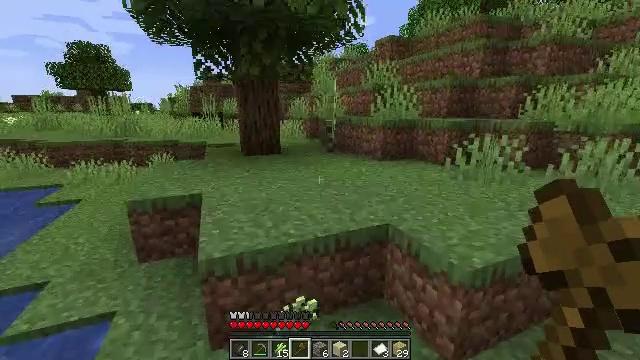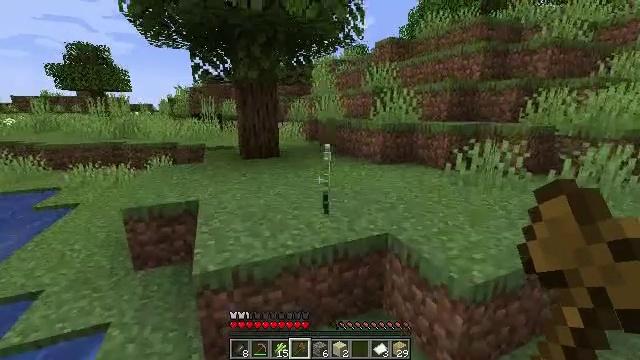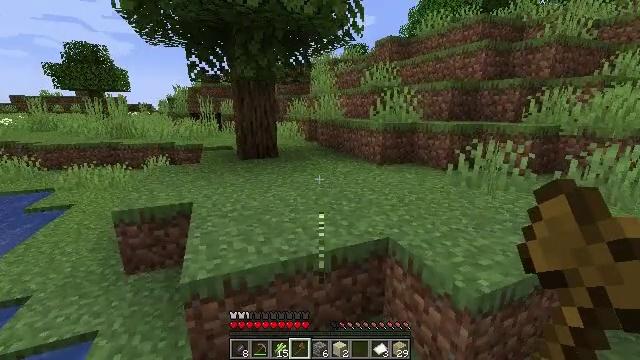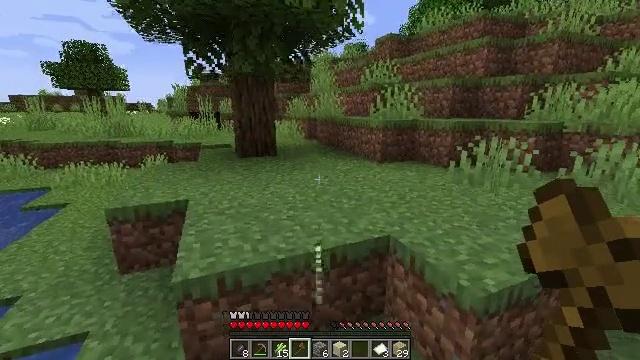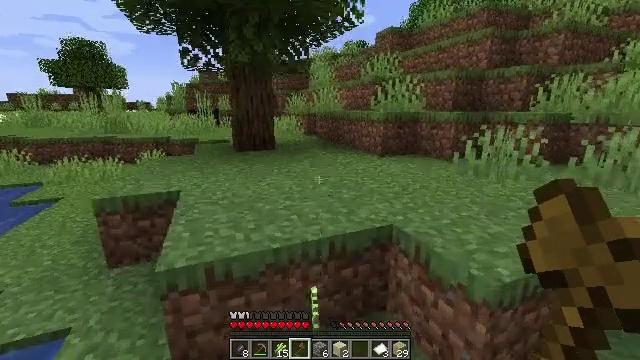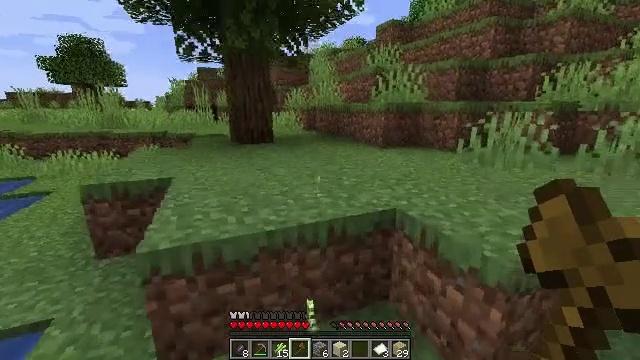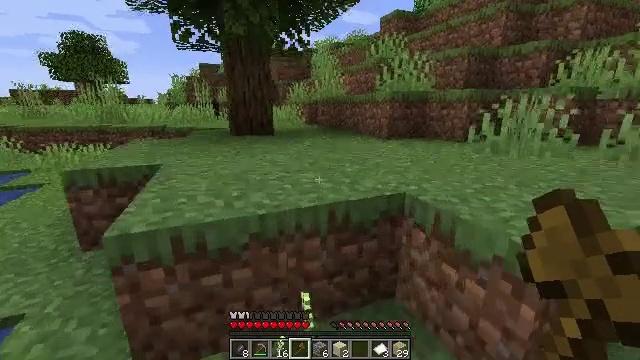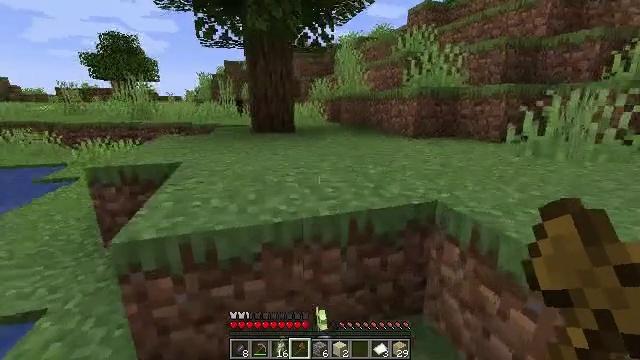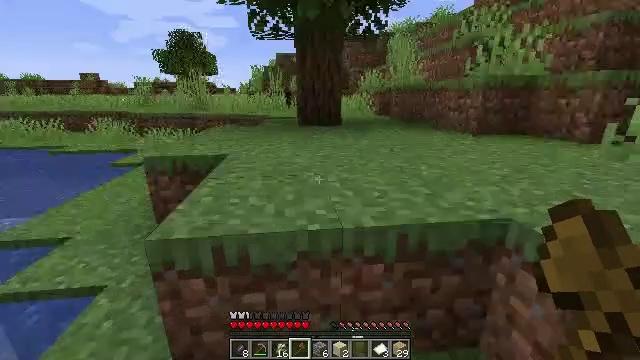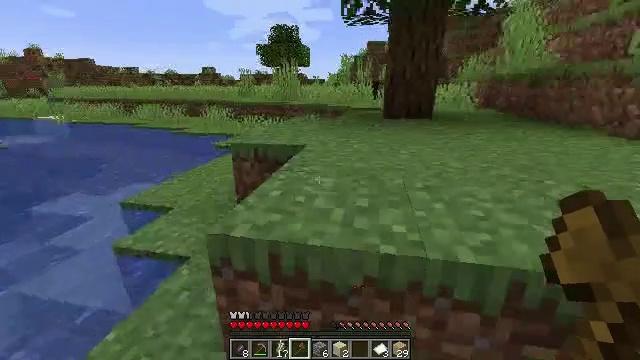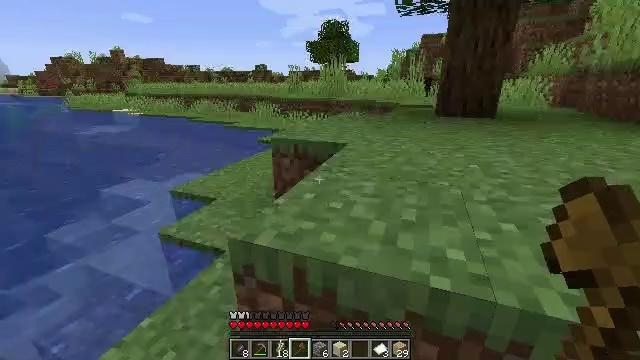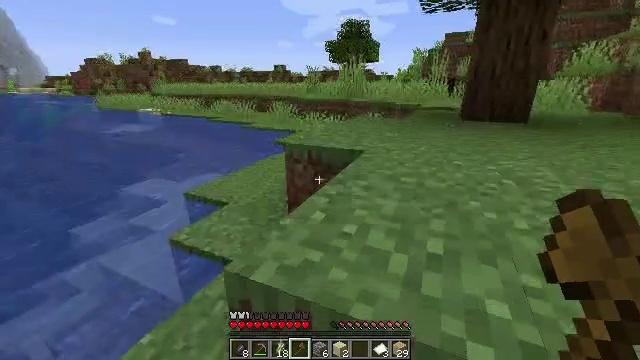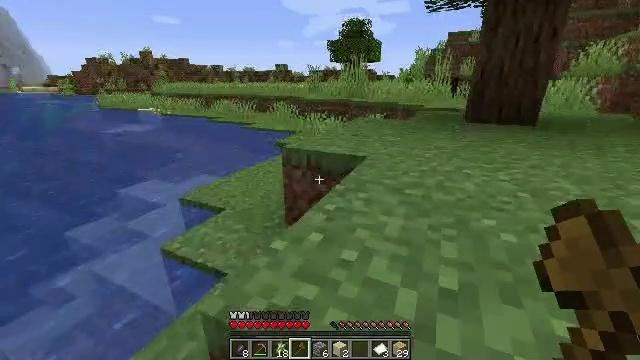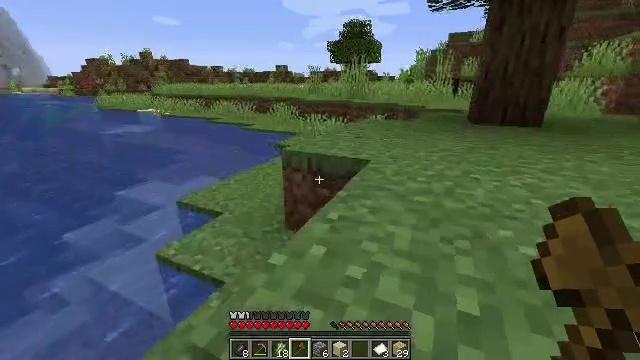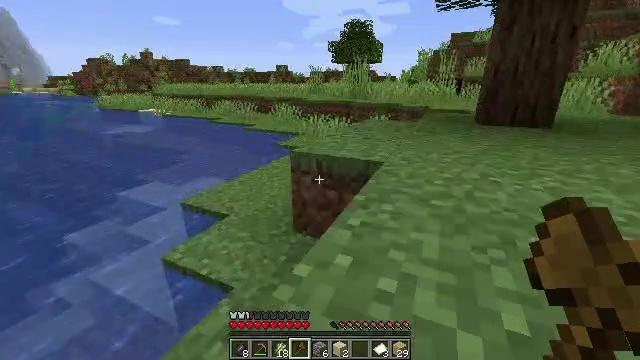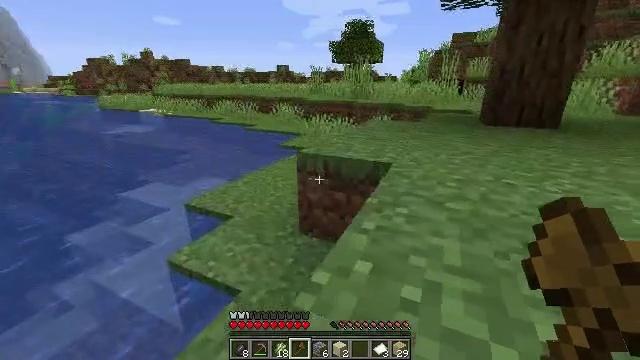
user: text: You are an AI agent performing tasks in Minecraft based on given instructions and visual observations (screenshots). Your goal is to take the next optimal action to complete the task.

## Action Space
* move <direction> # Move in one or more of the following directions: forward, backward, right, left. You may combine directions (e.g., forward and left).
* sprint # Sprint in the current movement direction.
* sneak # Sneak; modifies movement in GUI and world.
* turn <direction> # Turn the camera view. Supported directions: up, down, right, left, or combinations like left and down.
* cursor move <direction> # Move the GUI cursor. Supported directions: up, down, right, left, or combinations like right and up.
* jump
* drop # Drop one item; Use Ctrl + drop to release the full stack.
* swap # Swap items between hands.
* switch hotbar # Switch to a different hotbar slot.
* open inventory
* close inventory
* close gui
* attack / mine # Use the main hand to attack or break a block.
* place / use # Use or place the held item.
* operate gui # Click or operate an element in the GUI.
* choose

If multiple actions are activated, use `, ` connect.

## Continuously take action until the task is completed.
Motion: motion action
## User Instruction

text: Cut down the sugar cane stalks.
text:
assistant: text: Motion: move forward, jump
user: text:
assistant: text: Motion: move forward, jump
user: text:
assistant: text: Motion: move forward, jump
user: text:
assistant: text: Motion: move forward, jump
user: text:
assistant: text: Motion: move forward
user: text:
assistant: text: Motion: move forward
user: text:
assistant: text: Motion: move forward, turn left
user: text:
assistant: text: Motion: move forward, turn left and down
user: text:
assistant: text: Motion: move forward, turn left and down
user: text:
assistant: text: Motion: move forward, turn left
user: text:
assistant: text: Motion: move forward, turn left
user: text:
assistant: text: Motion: move forward
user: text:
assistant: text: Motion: move forward
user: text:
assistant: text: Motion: move forward
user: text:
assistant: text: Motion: move forward
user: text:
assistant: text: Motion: move forward
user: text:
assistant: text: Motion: move forward
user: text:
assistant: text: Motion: move forward
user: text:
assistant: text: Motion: move forward
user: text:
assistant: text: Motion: move forward, turn left
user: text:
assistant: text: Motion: move forward, turn left
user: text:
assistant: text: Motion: move forward, turn left
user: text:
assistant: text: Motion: move forward
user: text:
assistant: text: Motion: move forward
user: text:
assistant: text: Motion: move forward
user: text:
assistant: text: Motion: move forward
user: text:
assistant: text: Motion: move forward, turn left
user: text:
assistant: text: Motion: move forward, turn left and up
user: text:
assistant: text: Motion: move forward, turn left and up
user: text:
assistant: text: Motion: move forward, turn left and up